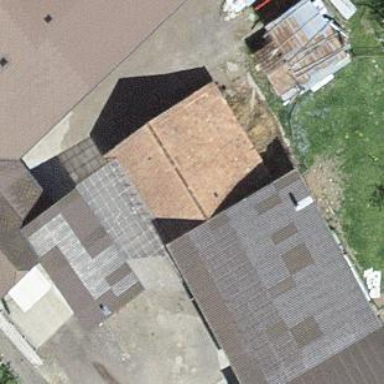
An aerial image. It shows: Rural barn.